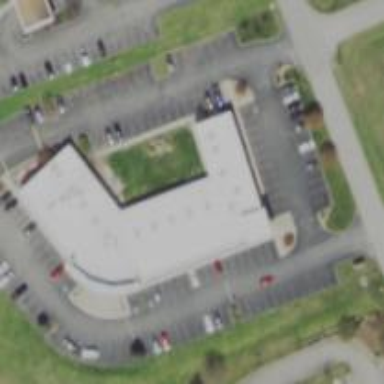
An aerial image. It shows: Mall building.